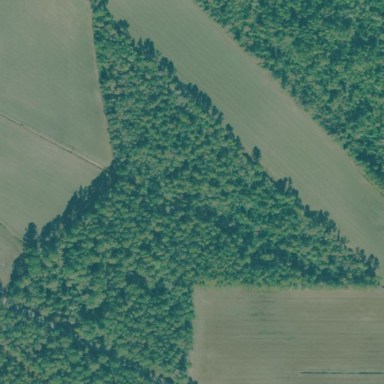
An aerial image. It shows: Mixed woodland area with variety of leaf types and cycles.